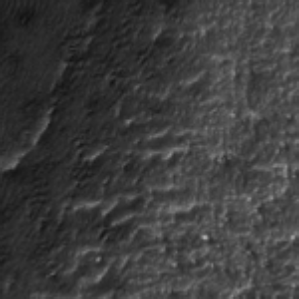
Label: frost